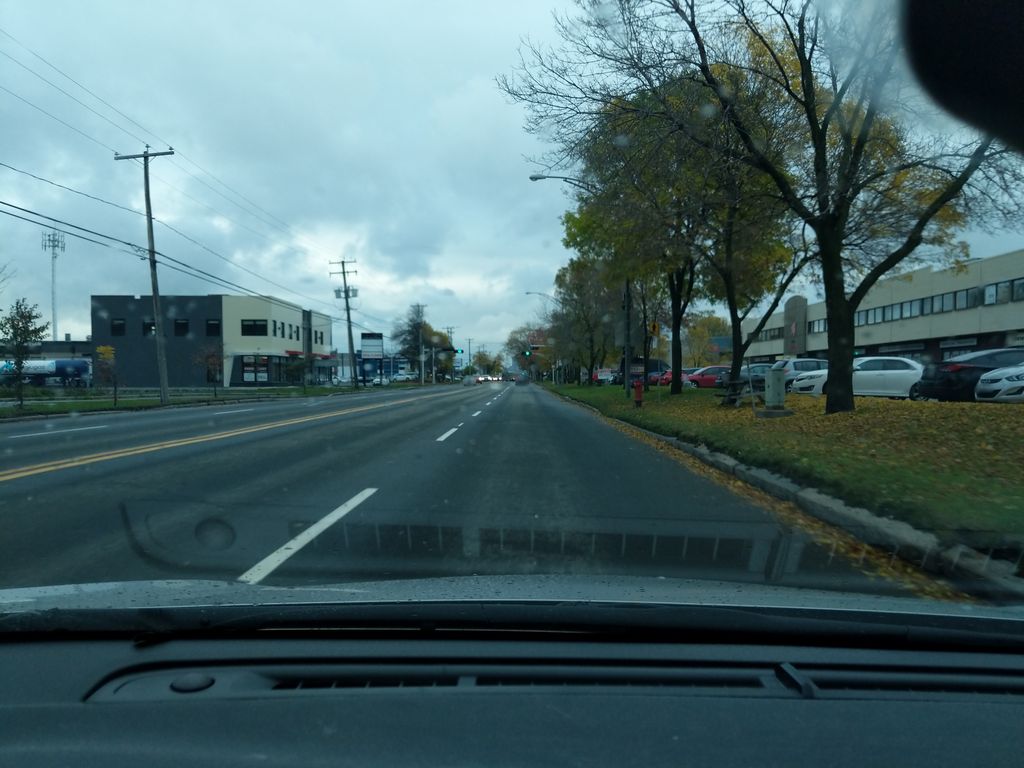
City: quebec_city